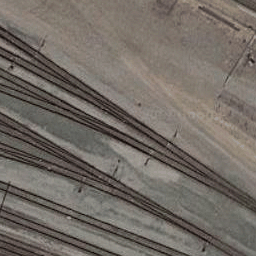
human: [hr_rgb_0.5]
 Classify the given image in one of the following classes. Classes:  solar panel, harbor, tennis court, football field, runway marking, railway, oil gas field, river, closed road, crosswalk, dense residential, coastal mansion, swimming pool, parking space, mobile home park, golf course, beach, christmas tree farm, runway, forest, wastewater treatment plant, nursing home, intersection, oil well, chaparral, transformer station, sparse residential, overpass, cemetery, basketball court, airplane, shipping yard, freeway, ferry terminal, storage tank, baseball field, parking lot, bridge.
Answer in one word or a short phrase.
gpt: railway